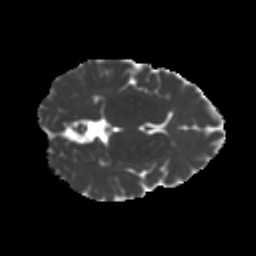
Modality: MD
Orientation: axial
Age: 28
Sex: female
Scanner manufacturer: ge
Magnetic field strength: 3 T
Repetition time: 7.8 s
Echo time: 0.0606 s